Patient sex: F
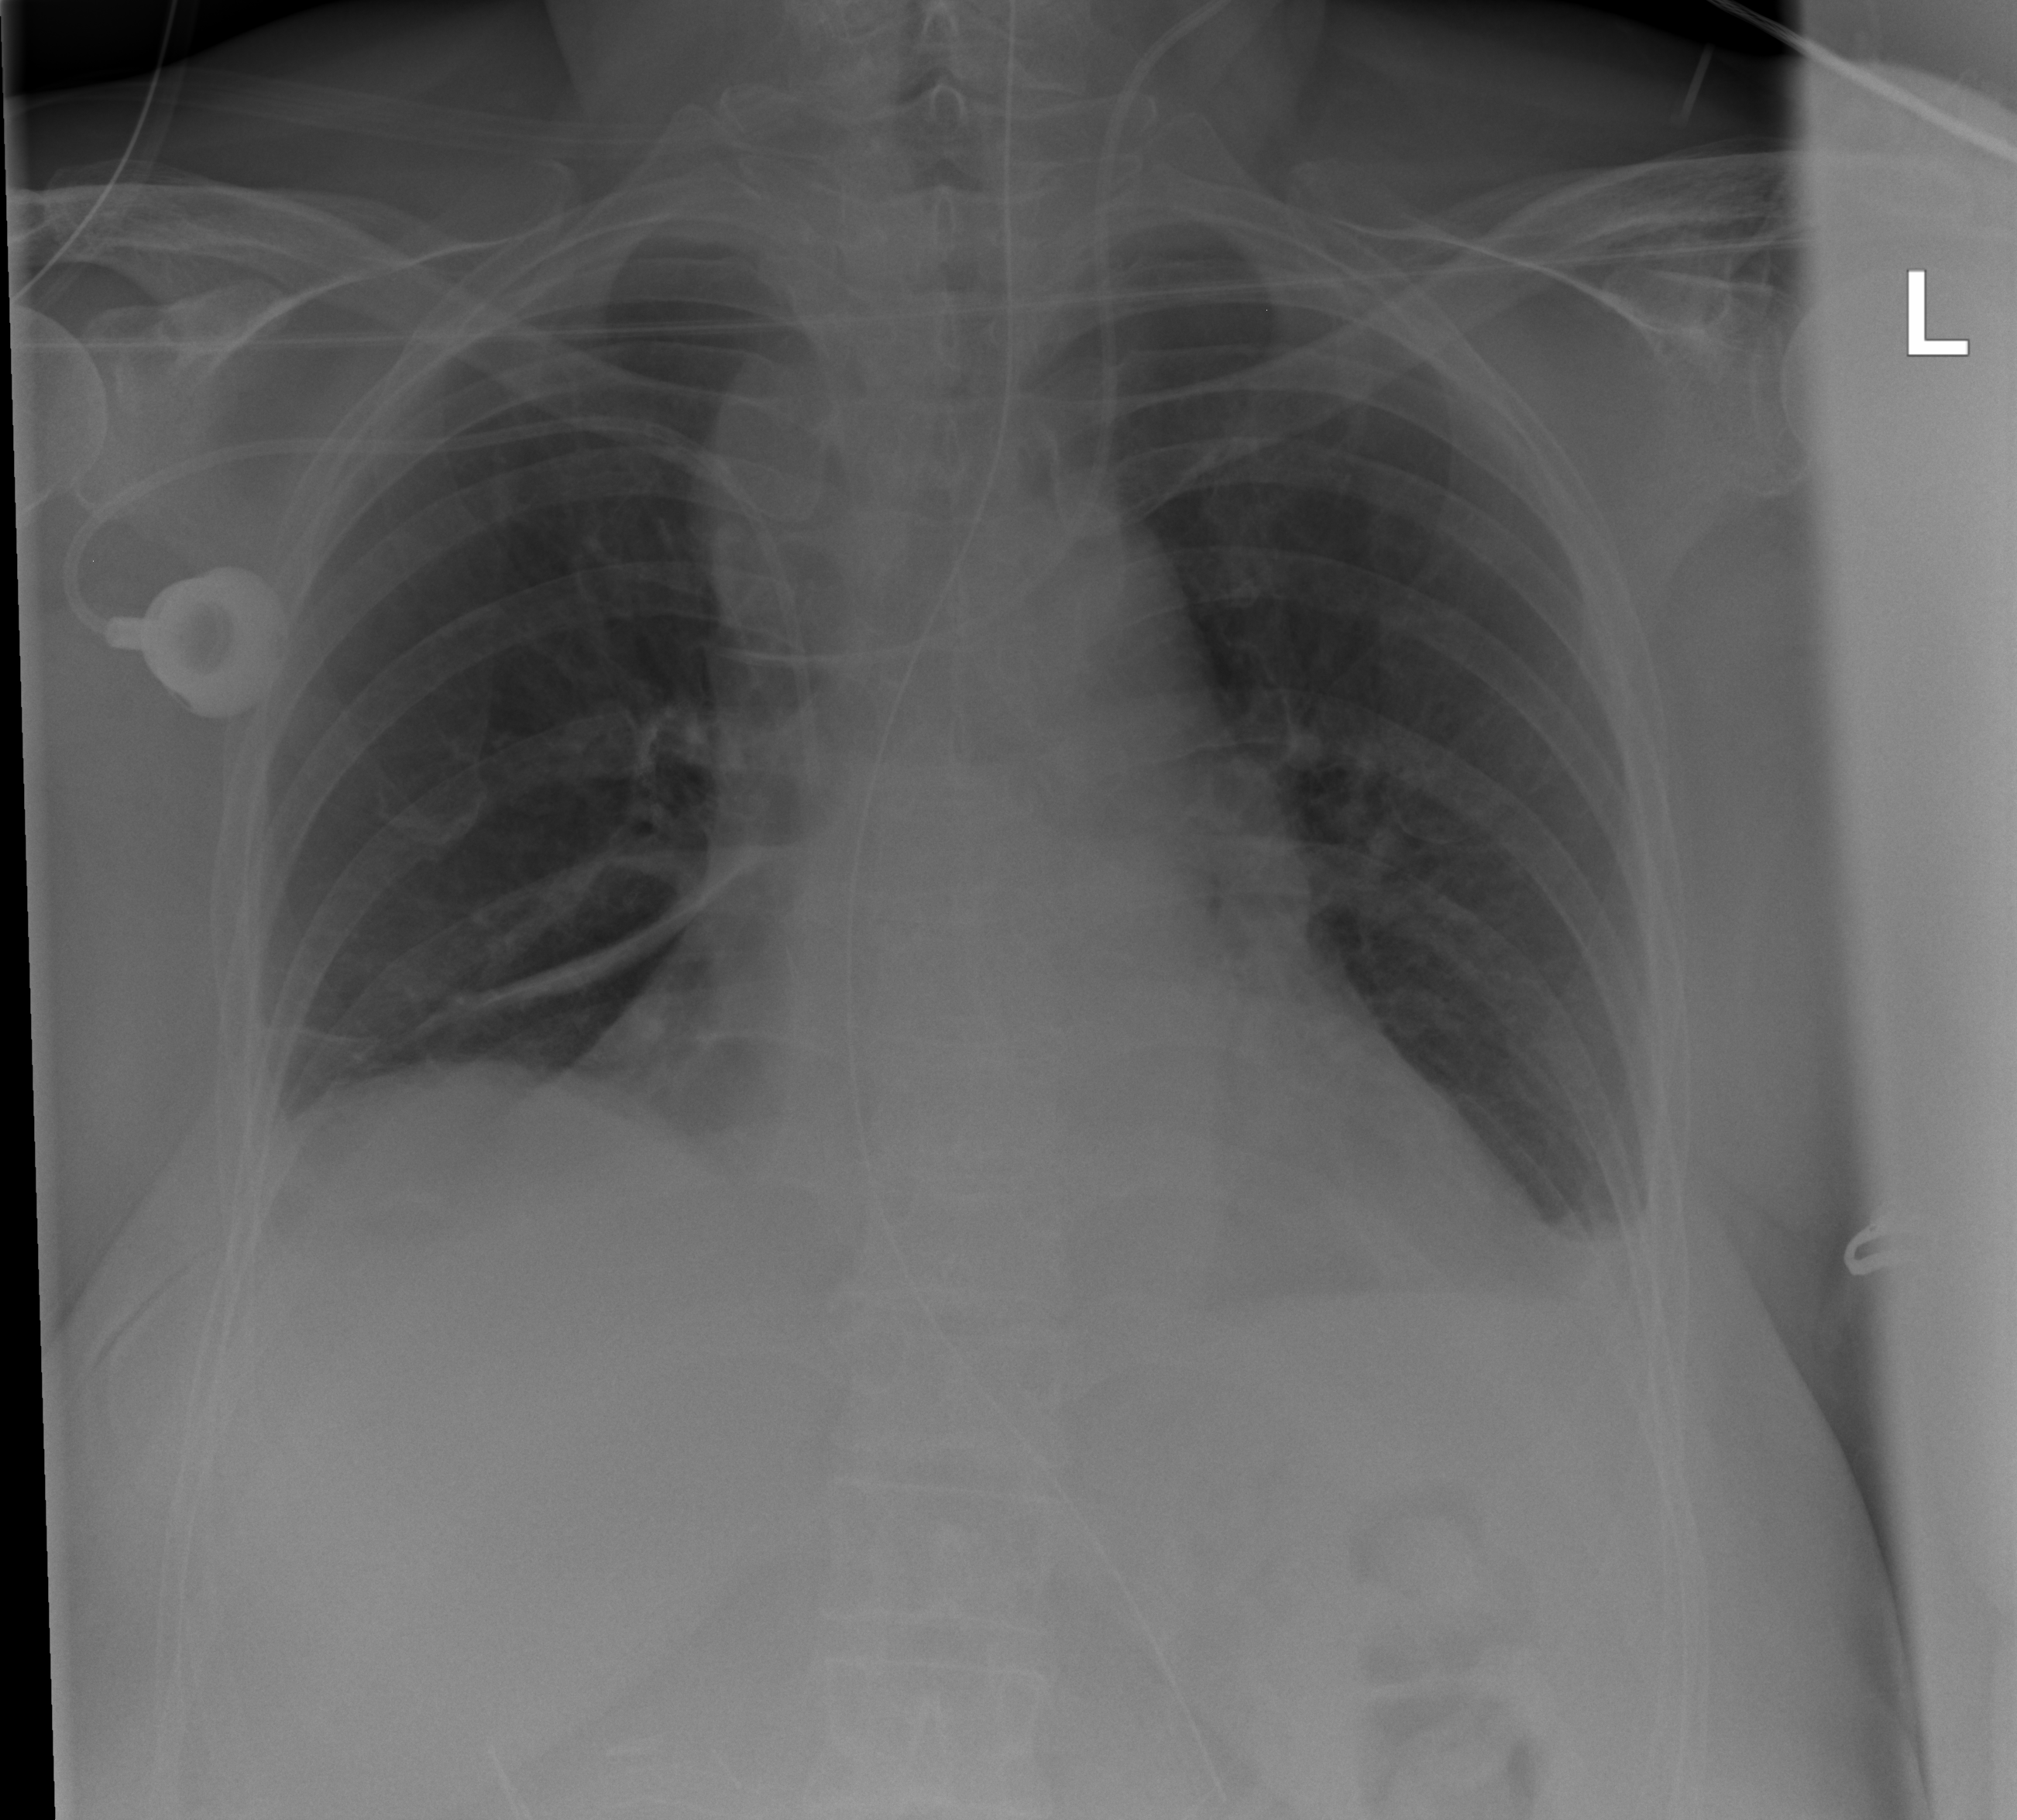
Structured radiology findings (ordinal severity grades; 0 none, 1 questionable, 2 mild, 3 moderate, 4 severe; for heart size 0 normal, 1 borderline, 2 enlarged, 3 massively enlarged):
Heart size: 0
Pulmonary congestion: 0
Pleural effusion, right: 1
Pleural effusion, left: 2
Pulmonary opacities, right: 0
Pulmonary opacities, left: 0
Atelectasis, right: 1
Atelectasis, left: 0